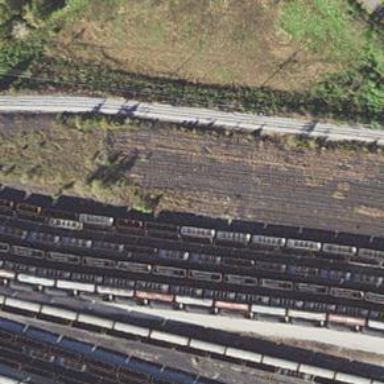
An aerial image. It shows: Disused railway yard.